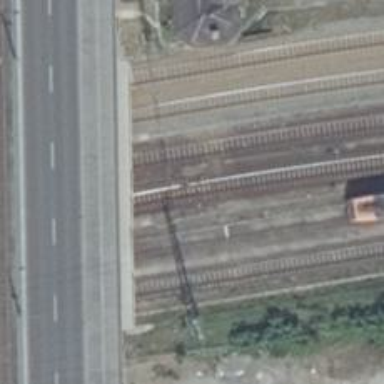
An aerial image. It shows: Rail siding with electrified contact lines.